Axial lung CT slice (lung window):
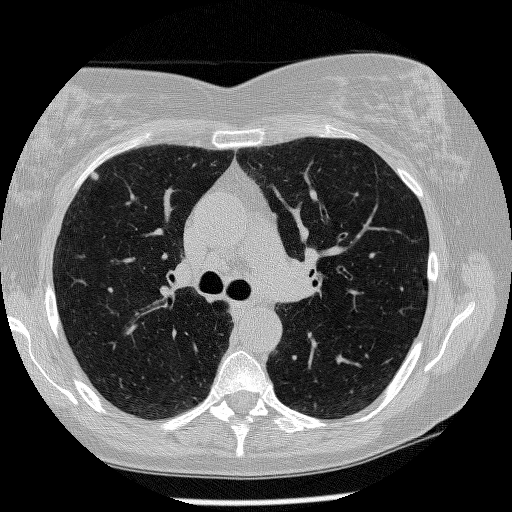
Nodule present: yes
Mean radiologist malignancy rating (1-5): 3.25